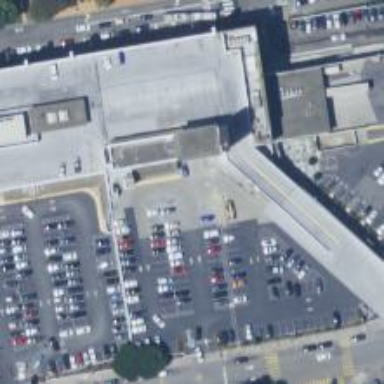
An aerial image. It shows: Trolley bay.